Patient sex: F
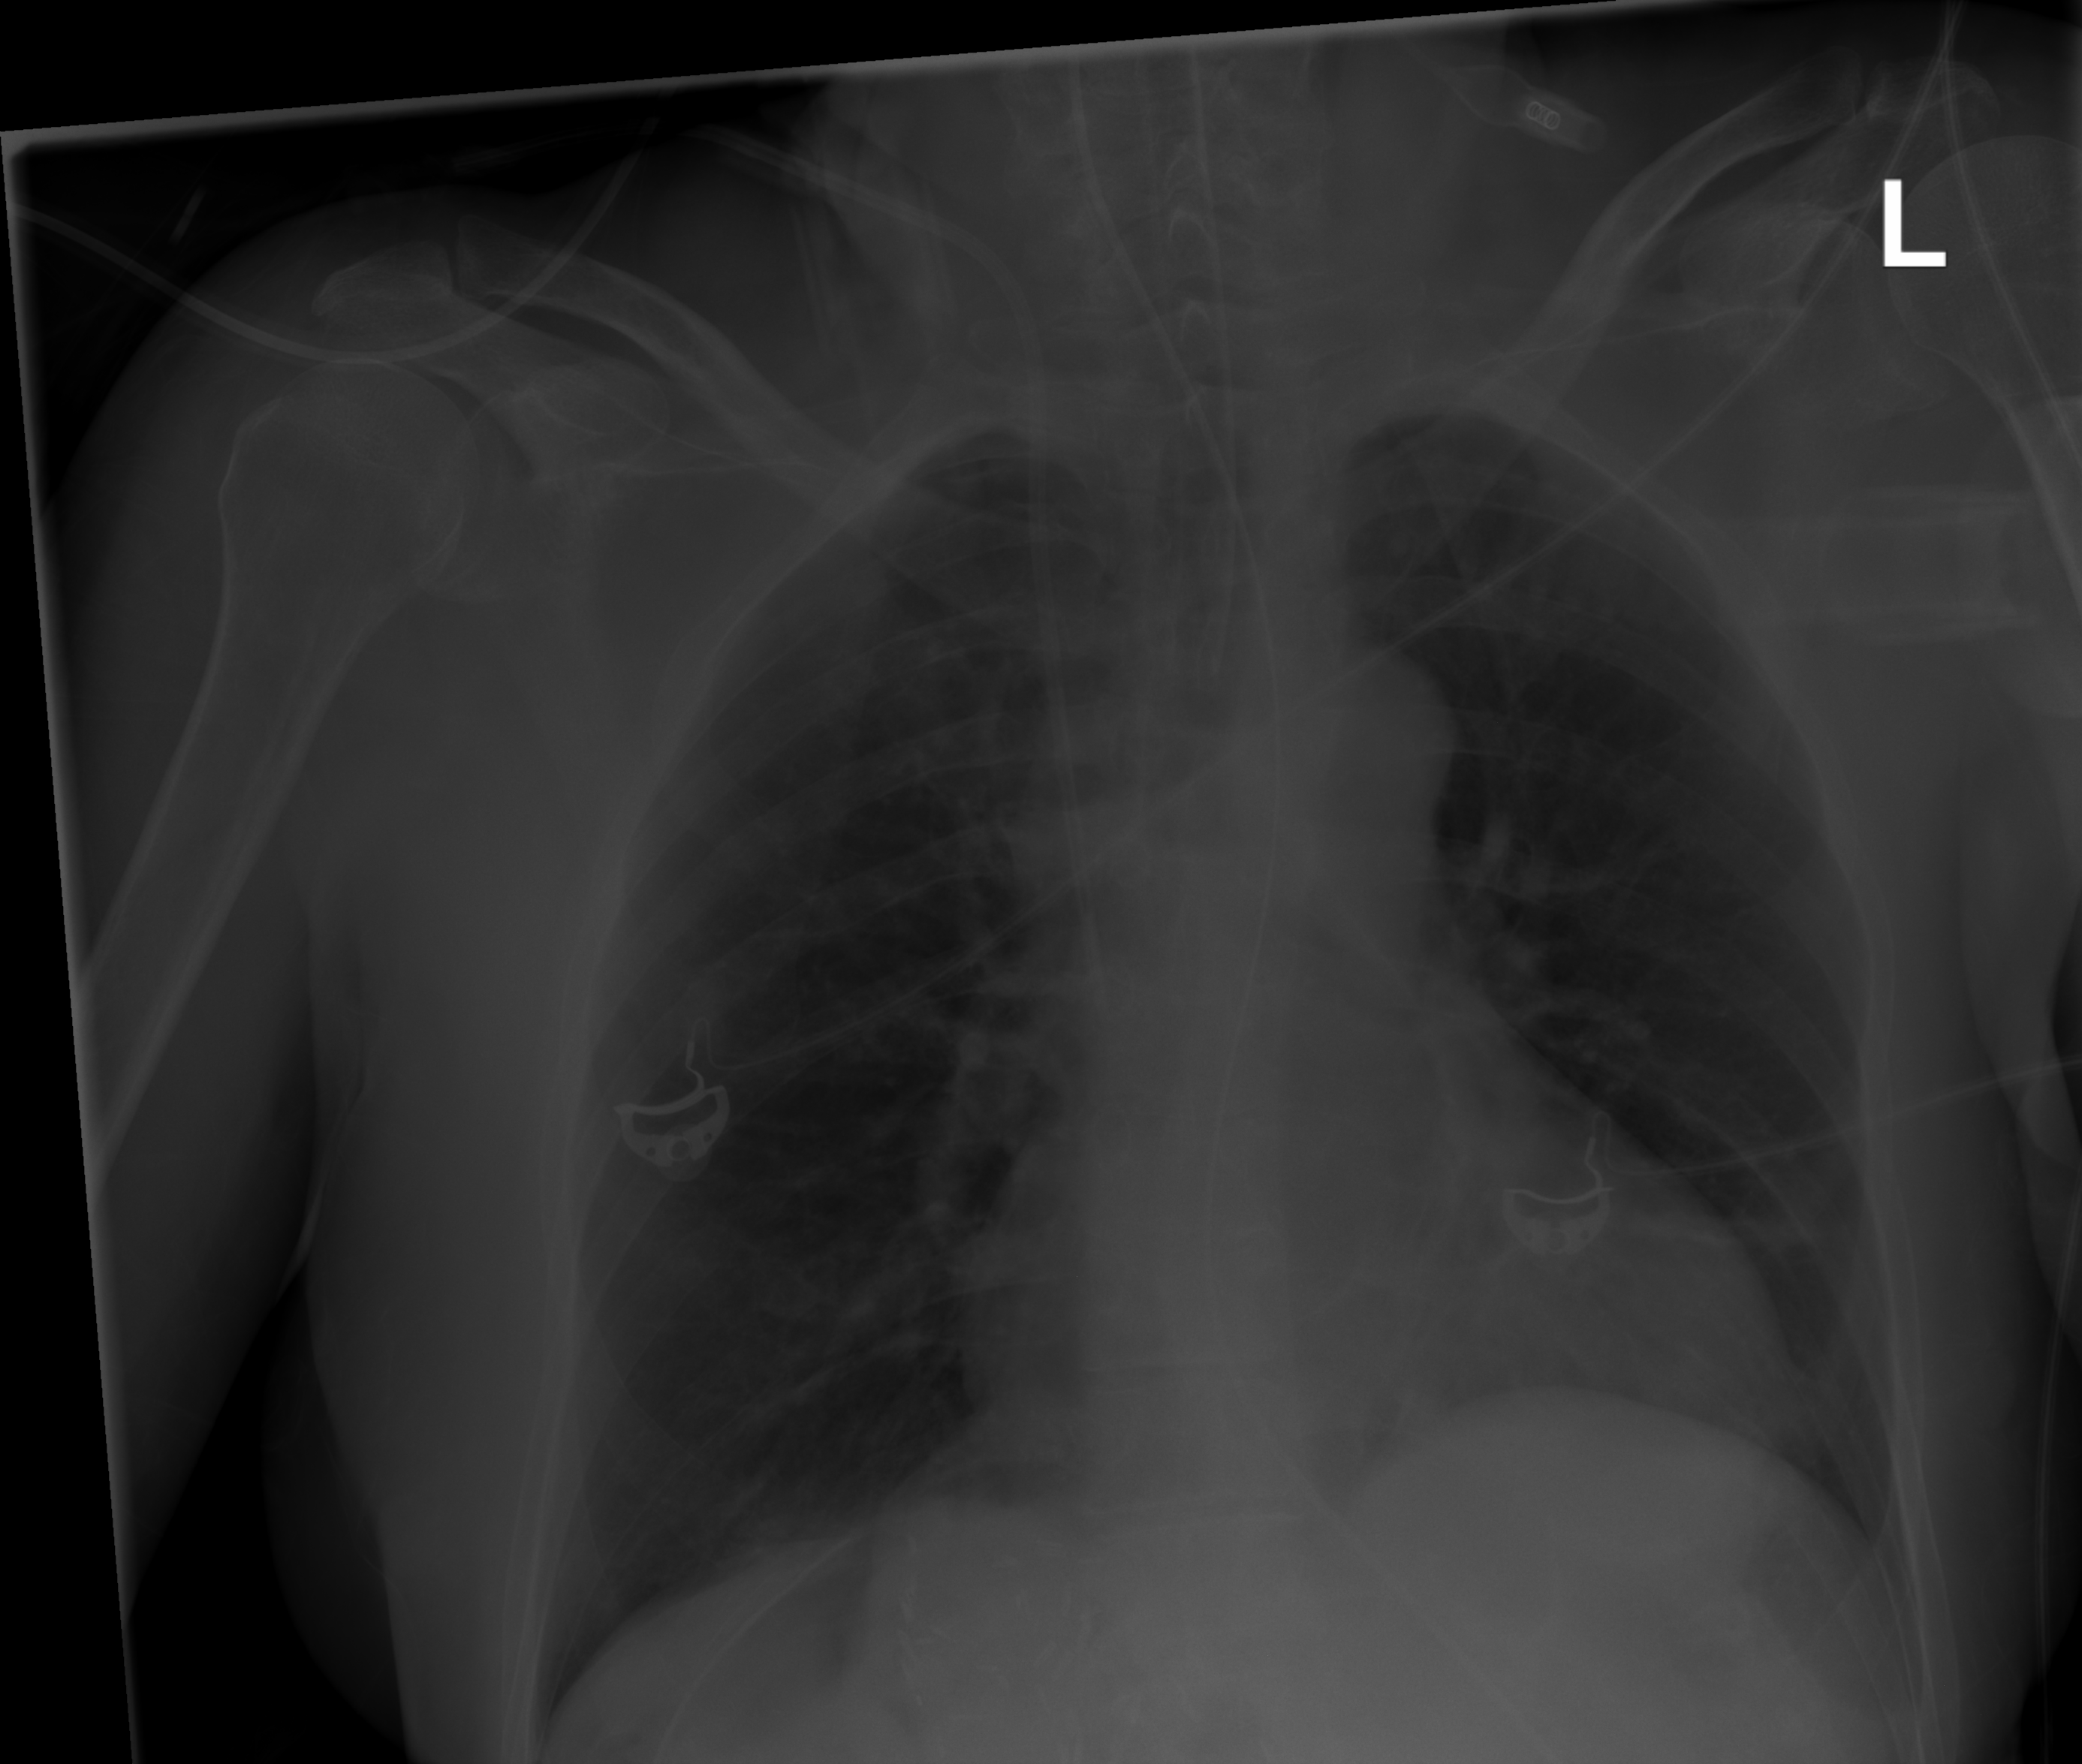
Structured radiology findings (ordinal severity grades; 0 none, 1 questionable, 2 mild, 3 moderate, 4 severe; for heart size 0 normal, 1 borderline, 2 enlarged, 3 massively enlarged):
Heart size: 0
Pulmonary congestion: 0
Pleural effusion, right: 0
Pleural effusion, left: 0
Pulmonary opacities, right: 0
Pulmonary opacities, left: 0
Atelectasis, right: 0
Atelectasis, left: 2